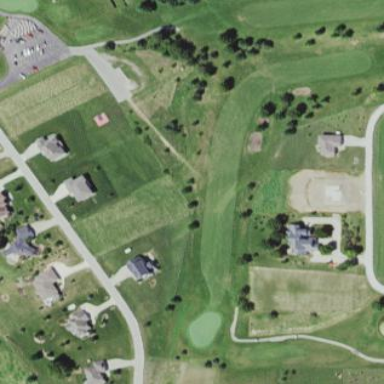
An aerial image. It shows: Grassy area designated as golf fairway.